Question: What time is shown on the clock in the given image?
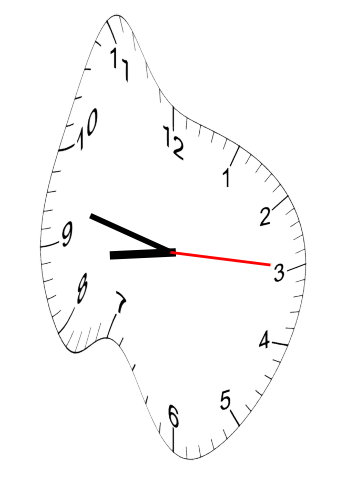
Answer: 08:47:15